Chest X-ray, PA view. Patient: 63 years old, sex M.
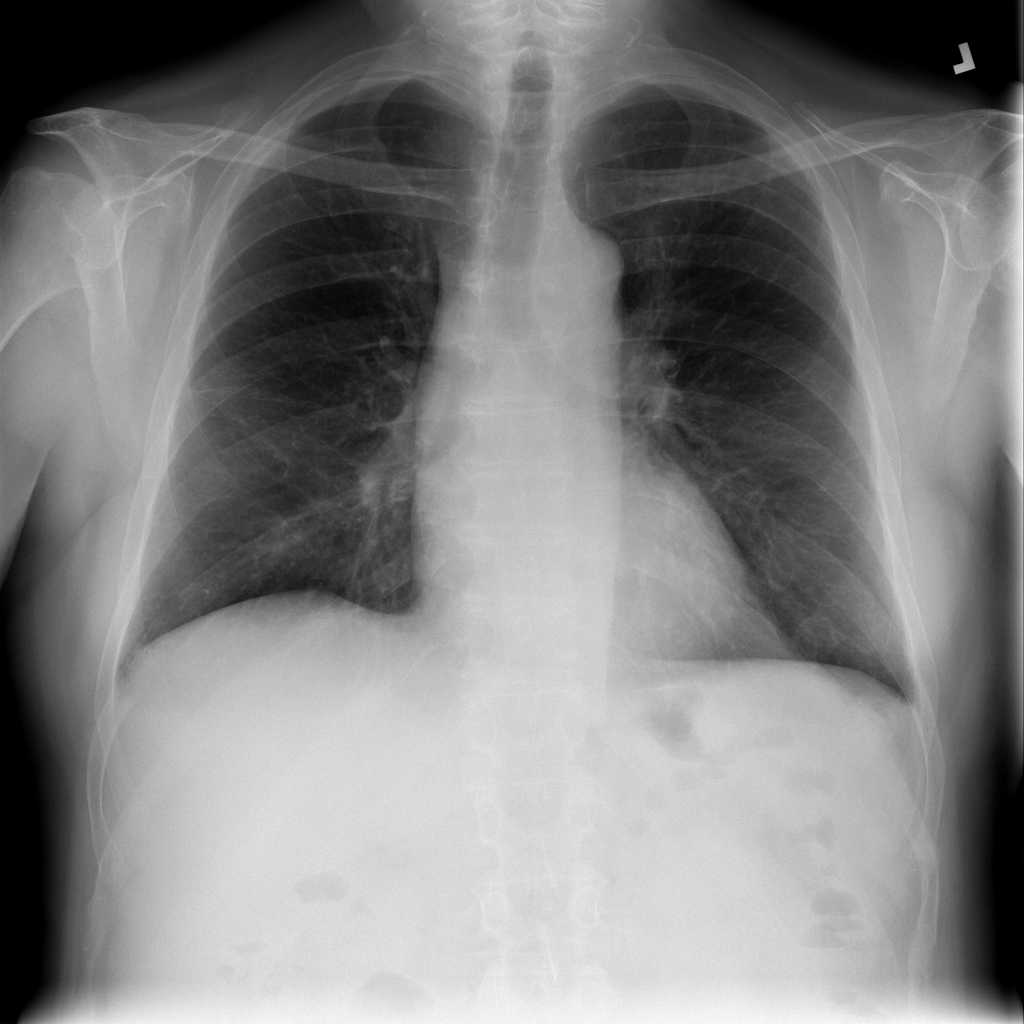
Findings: Effusion